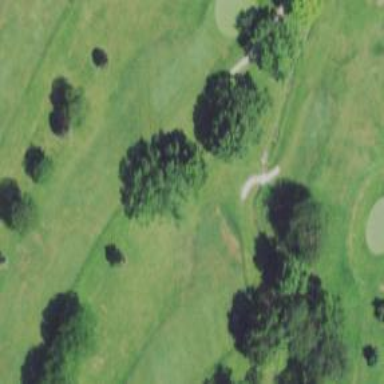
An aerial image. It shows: Path for both road and golf.